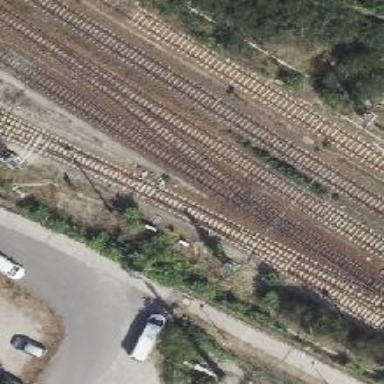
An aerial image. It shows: Railway signal.